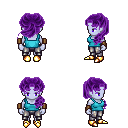
a pixel art fantasy rpg character, female body template, dark elf, purple skin, teal pirate shirt, metal pants, purple princess hairstyle, leather bracers, gold boots, four views (front, back, left, right), 2x2 character sprite sheet, small pixel art, hard edges, no anti-aliasing